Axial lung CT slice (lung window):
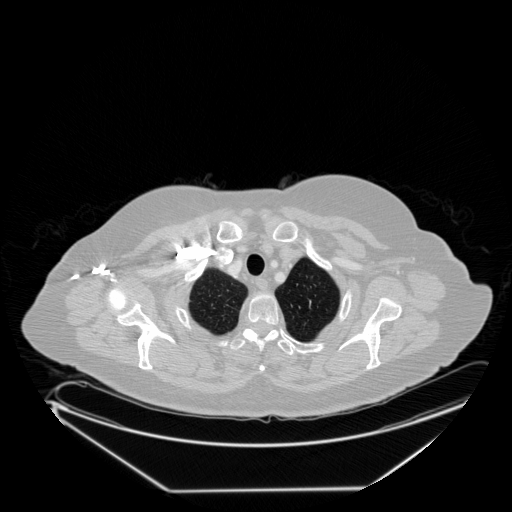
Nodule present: no